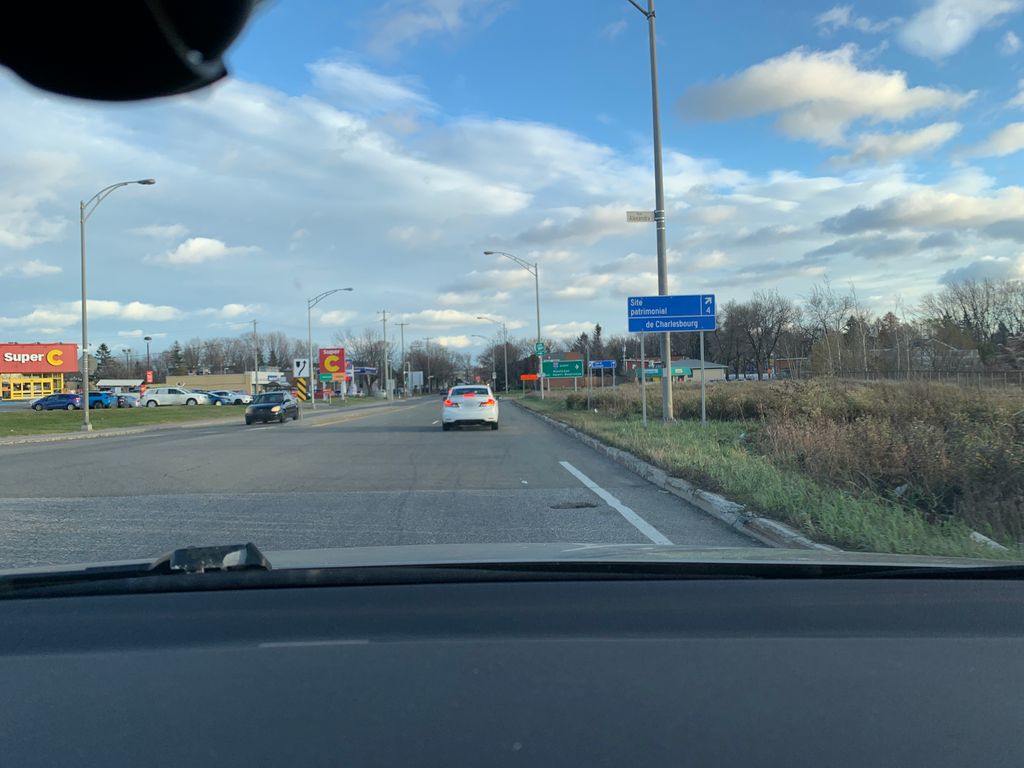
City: quebec_city